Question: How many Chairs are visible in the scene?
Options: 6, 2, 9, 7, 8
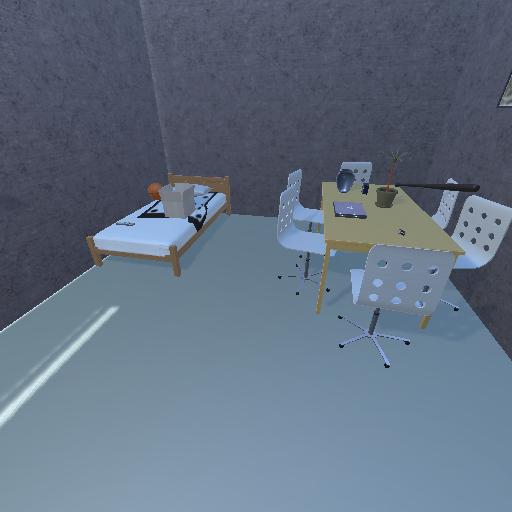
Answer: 6